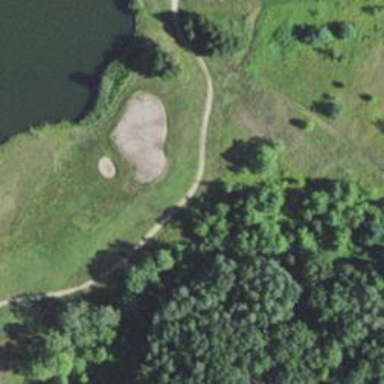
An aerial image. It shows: View of golf hole.